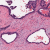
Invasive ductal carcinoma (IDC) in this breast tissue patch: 0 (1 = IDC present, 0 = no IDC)